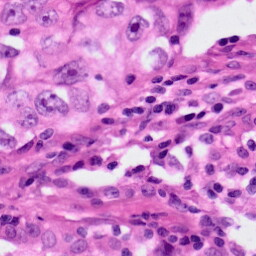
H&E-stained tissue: Lung